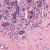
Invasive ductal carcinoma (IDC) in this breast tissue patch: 0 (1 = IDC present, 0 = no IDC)